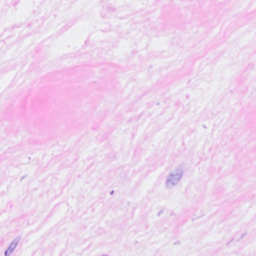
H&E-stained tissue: Breast